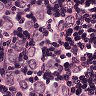
Metastatic tissue present: yes